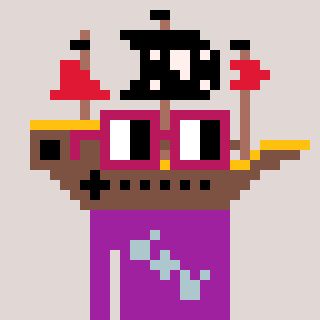
a pixel art character with square dark red glasses, a pirateship-shaped head and a magenta-colored body on a warm background